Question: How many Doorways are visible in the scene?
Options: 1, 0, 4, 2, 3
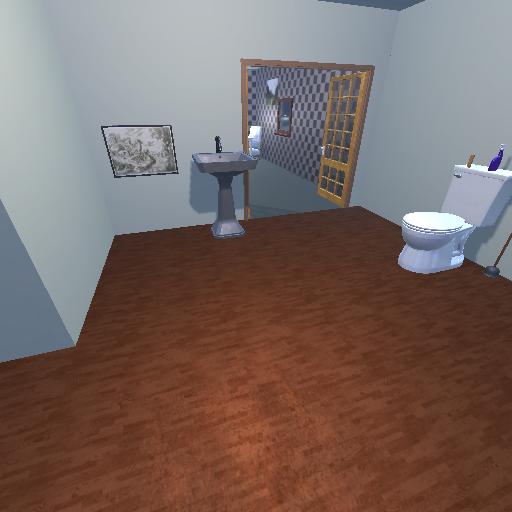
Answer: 1